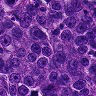
Metastatic tissue present: yes